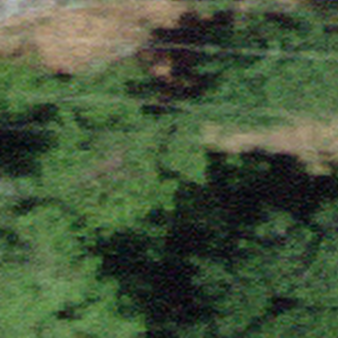
Label: other